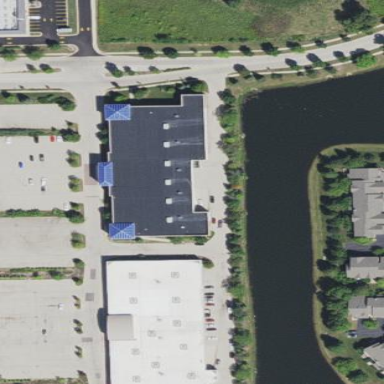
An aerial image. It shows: Outdoor shop located inside building.